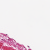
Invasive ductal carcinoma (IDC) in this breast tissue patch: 0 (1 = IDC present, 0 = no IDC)